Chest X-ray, PA view. Patient: 70 years old, sex F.
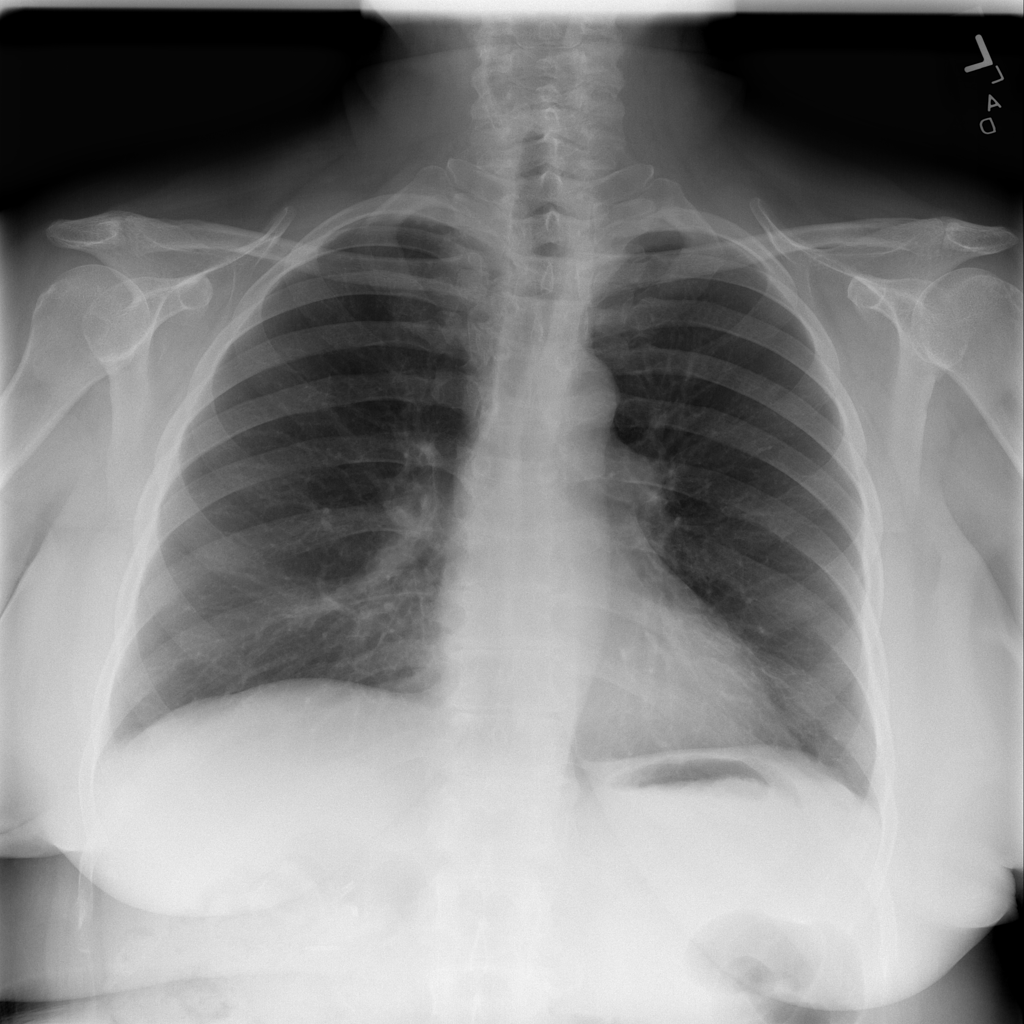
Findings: No Finding